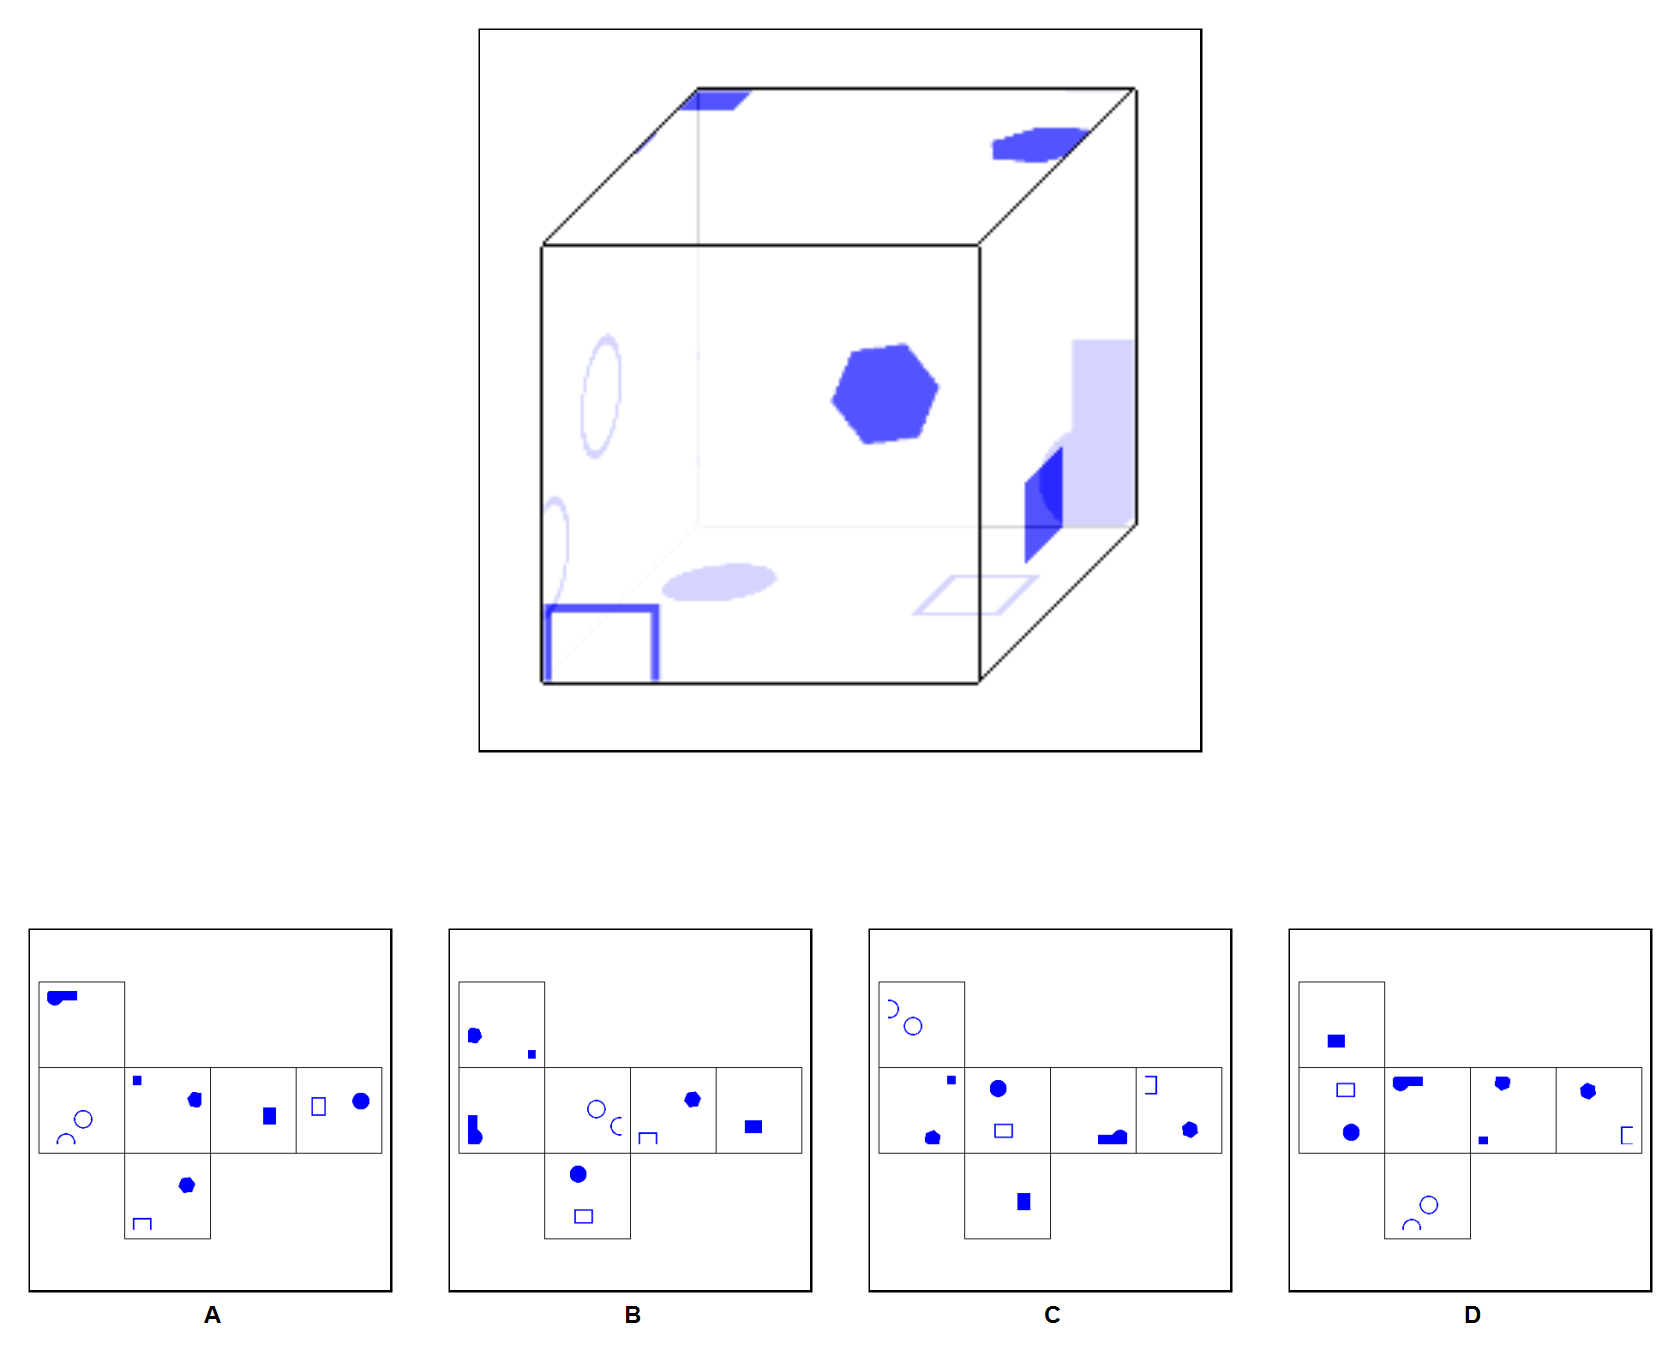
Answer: C